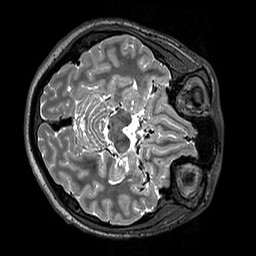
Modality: T2w
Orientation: axial
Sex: male
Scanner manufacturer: siemens
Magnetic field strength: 3 T
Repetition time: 3.2 s
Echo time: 0.409 s